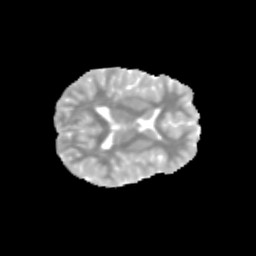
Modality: MD
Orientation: axial
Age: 13
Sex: female
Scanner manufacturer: siemens
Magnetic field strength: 3 T
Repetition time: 3.8 s
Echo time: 0.07 s